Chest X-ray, AP view. Patient: 55 years old, sex F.
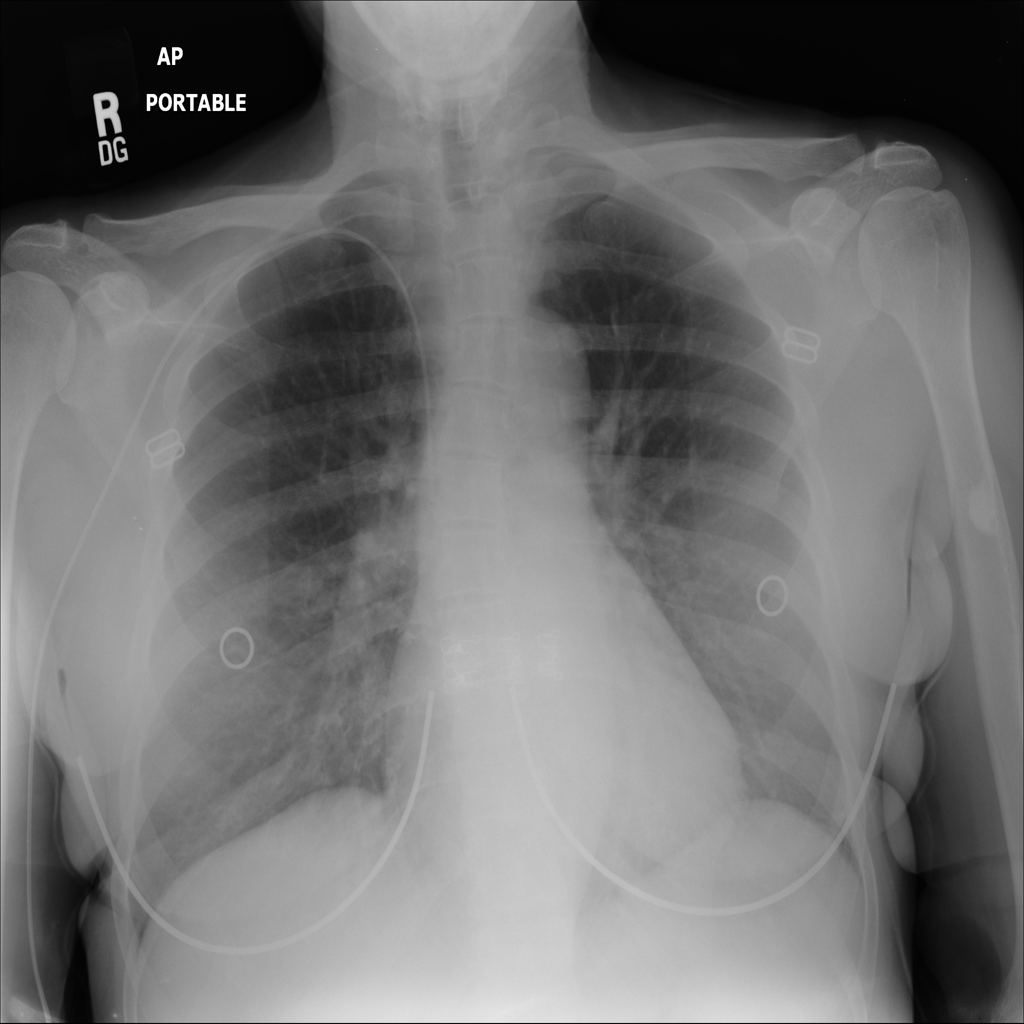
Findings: No Finding